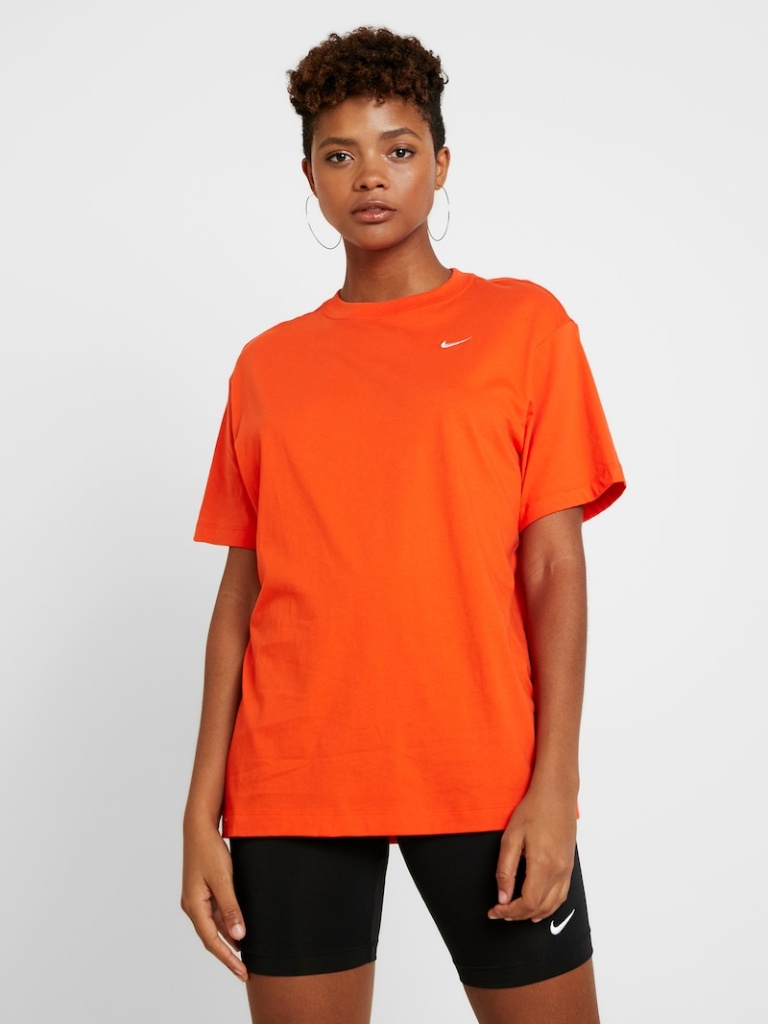
cotton loose short sleeve hip length Untucked crew t-shirt